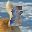
Label: 8